Current action and preconditions to check: trajectory_clear

Your task: For each precondition in the list above, predict whether it will hold at this action.

Consider the current scene as observed from the mobile robot's camera, and analyze the predicted future states of all dynamic agents (e.g., people, animals, vehicles, or any moving entities) within the NEXT SECOND.

IMPORTANT: Only answer "very likely" if you are absolutely certain—based on strong, clear evidence—that a dynamic agent will violate the precondition in the predicted future state. Do NOT answer "very likely" for unlikely, ambiguous, or low-probability risks.

Ask yourself for each precondition: Is there a high probability, with clear and convincing evidence, that the predicted future states of any dynamic agent will interfere with the predicted future state of the currently executing action within the NEXT SECOND, causing that precondition to fail?

Assess the risk level based on these predictions. Use "likely" or "very likely" if motions create a clear risk of interference.

Use "neutral" or "improbable" if agents are nearby but their predicted paths are clearly diverging or non-conflicting.

Failure Risk Categories: "very improbable", "improbable", "neutral", "likely", "very likely"

Answer Format: Output ONLY the probability_of_failure value from these categories: "very improbable", "improbable", "neutral", "likely", "very likely"

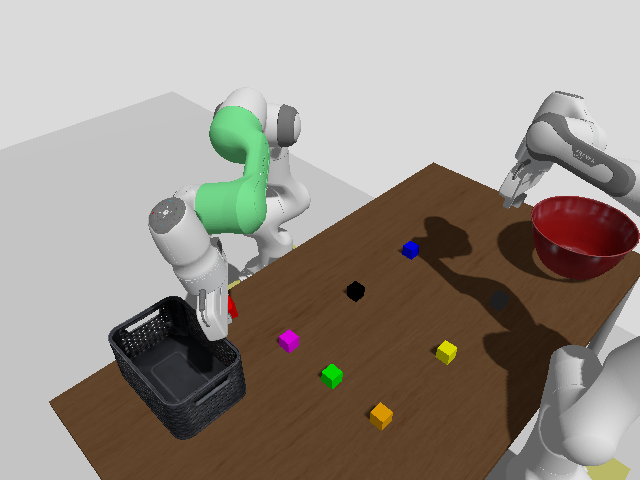

Answer: very improbable